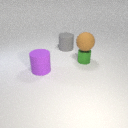
small green metal cylinder below large brown rubber sphere